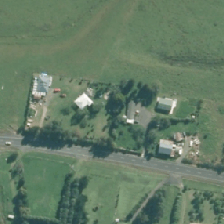
Land cover: urban_build_up